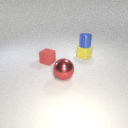
small red rubber cube to the left of large red metal sphere